Chest X-ray. View position: AP
Patient age: 35
Patient sex: F
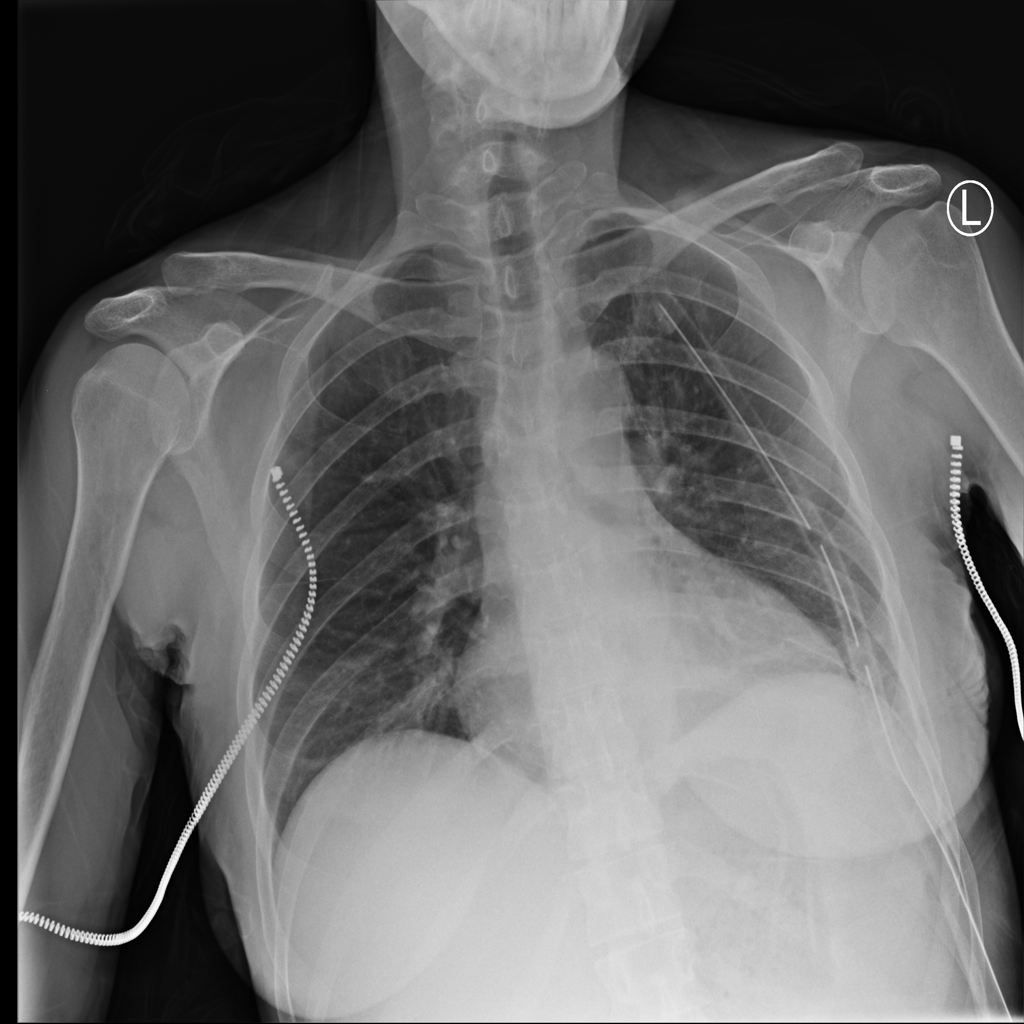
Finding: Pneumothorax